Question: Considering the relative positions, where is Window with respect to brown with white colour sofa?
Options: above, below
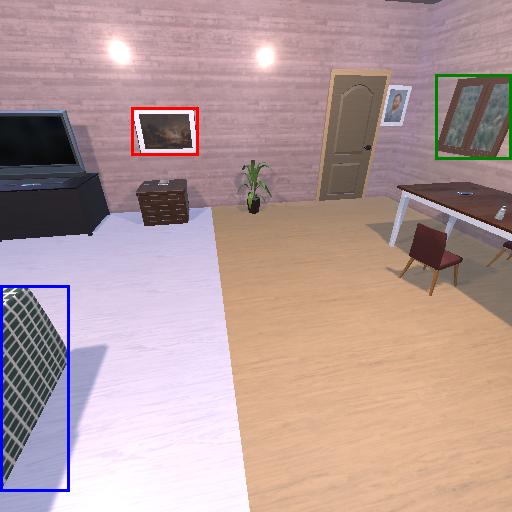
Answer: above